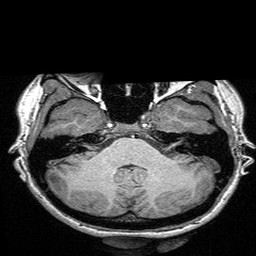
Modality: T1w
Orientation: coronal
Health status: ill
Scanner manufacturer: siemens
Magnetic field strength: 3 T
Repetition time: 2.3 s
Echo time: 0.00298 s